Milling tool wear sample.
Tool blade image: 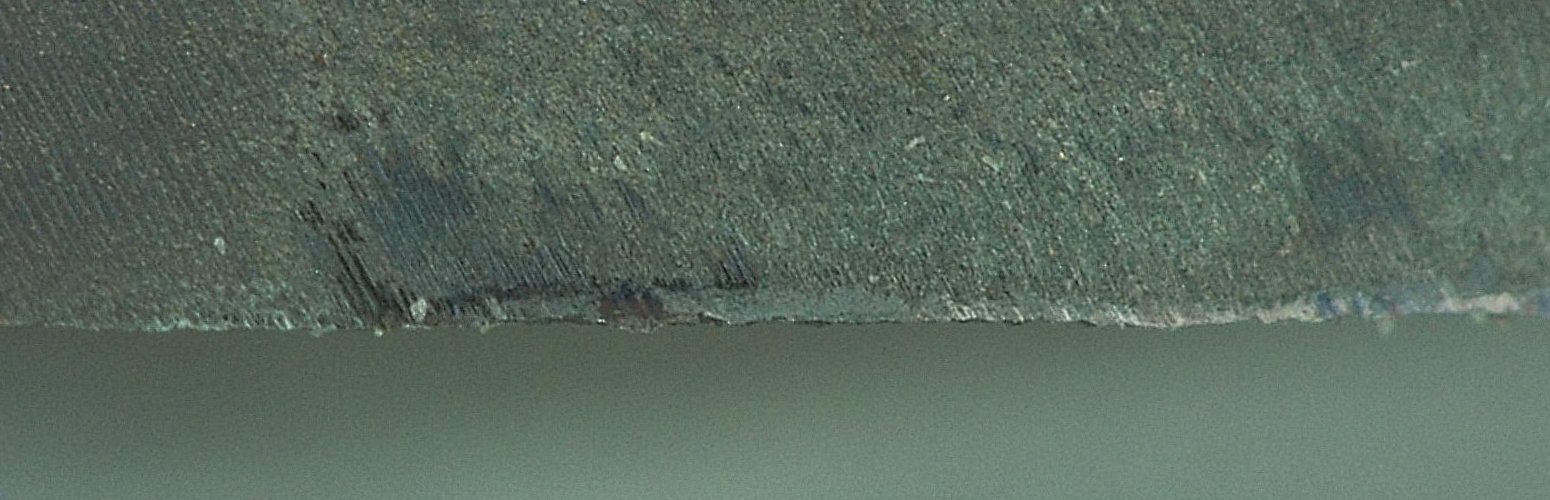
Chip image: 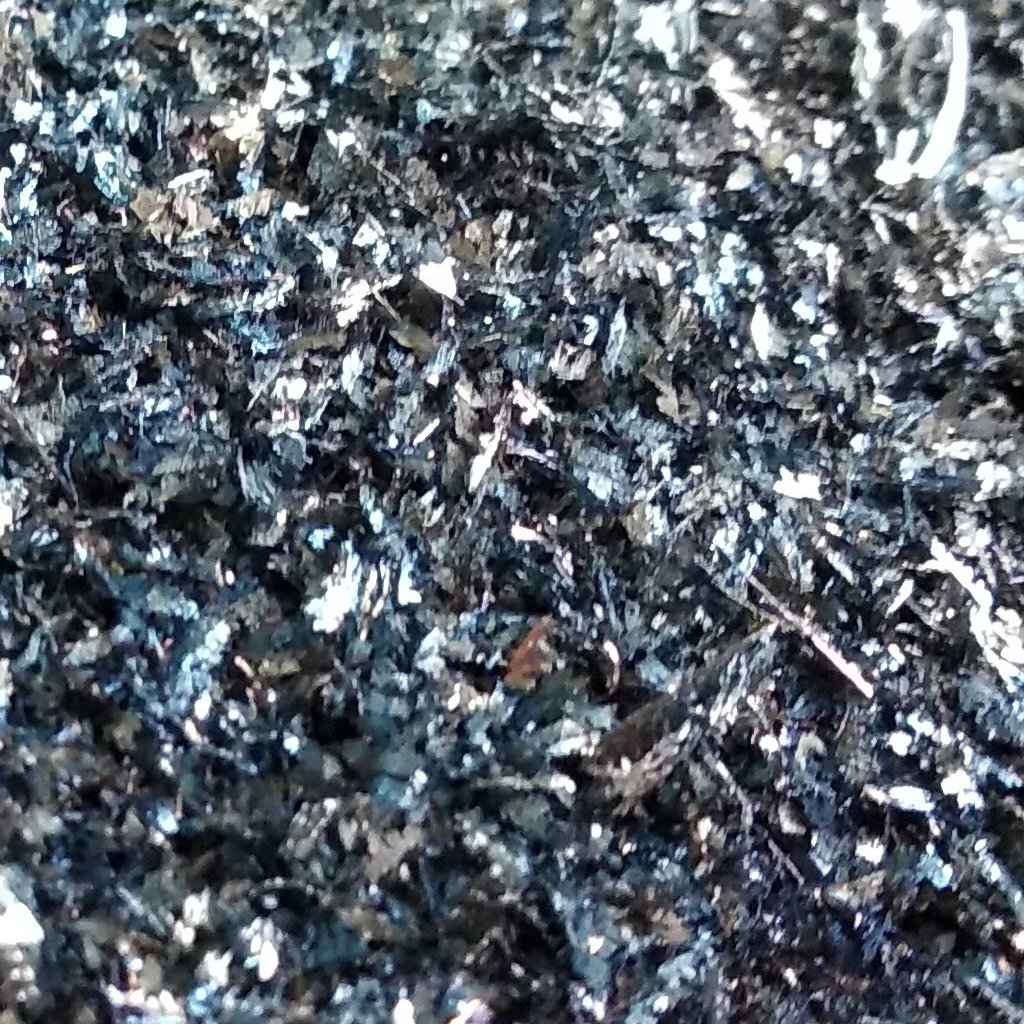
Workpiece image: 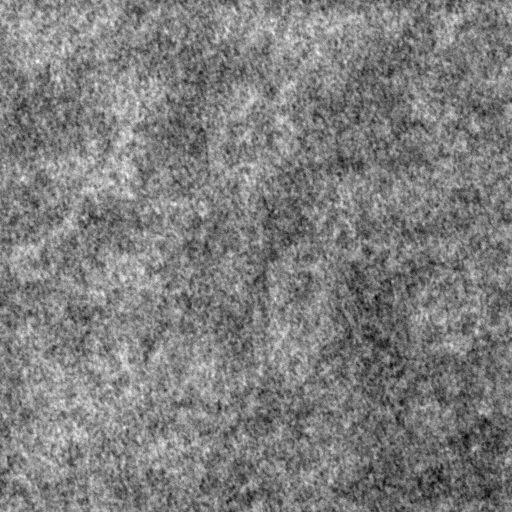
Tool wear state: dulled
Gaps: 11.41
Flank wear: 253.62
Overhang: 27.36
Force-signal Mel-spectrograms (X, Y, Z axes): 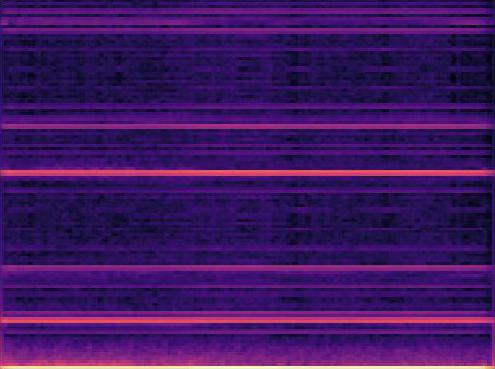 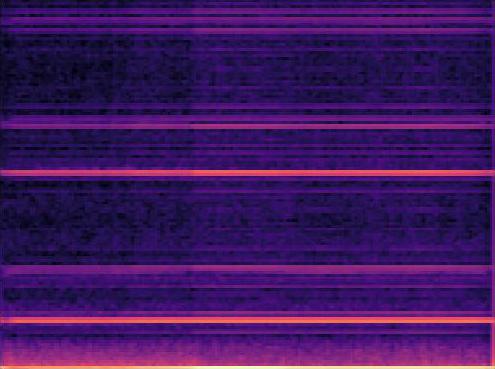 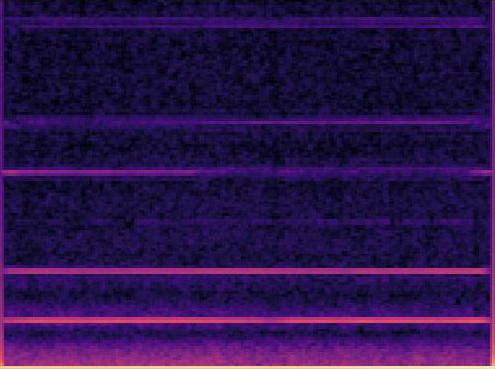
Force-signal scalograms (X, Y, Z axes): 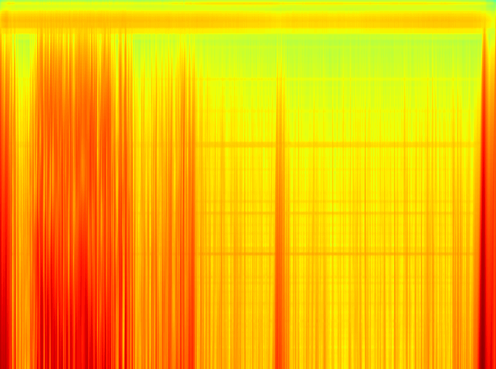 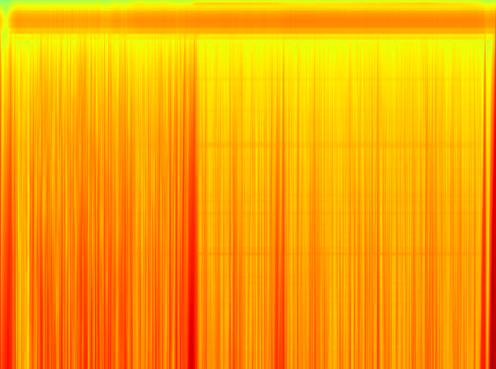 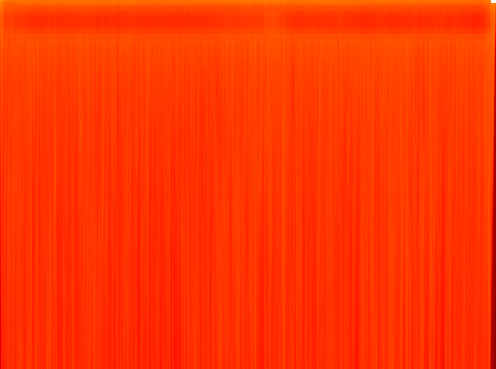
Force phase: accelerated_severe_wear